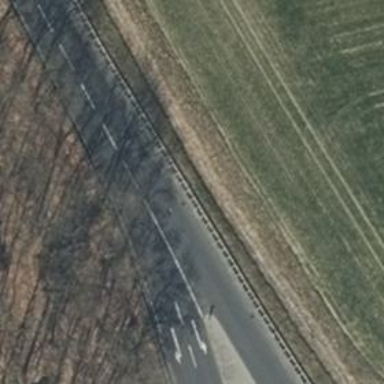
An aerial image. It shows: Primary road with asphalt surface.